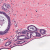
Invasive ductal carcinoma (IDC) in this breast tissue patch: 0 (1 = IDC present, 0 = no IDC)